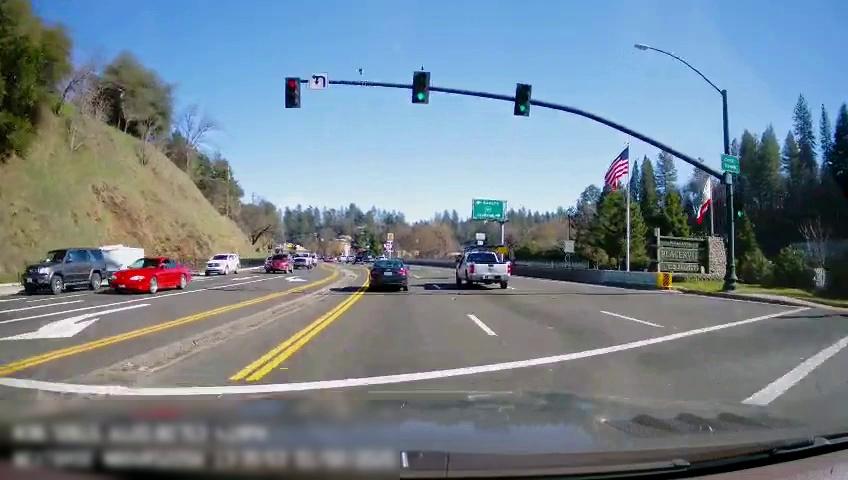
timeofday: Day
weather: Sunny
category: Drivable Space
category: Drivable Space
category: Vehicles | Car
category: Vehicles | Truck
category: Vehicles | Truck
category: Vehicles | SUV
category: Vehicles | Truck
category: Vehicles | Truck
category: Vehicles | Car
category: Vehicles | Truck
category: Vehicles | SUV
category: Vehicles | SUV
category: Vehicles | Truck
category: Vehicles | Truck
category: Lanes | Current Lane
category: Lanes | Current Lane
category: Lanes | Alternate Lane
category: Lanes | Alternate Lane
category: Lanes | Opposite Lane
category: Lanes | Opposite Lane
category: Lanes | Opposite Lane
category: Traffic | Signs
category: Traffic | Lights
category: Traffic | Lights
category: Traffic | Lights
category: Traffic | Signs
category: Traffic | Lights
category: Traffic | Signs
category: Traffic | Signs
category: Traffic | Signs
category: Traffic | Signs